Question: So, I have this code, which is from a plug-in that I want to create:
'''
<?php
declare(strict_types = 1);
use Ubnt\UcrmPluginSdk\Service\UcrmApi;
use Ubnt\UcrmPluginSdk\Service\UcrmSecurity;
use Ubnt\UcrmPluginSdk\Security\PermissionNames;
chdir(__DIR__);
require_once __DIR__ . '/vendor/autoload.php';
require_once __DIR__ . '/main.php';
$fullAddress = isset($_GET['fullAddress']) ? $_GET['fullAddress'] : '';
$firstName = isset($_GET['firstName']) ? $_GET['firstName'] : '';
$lastName = isset($_GET['lastName']) ? $_GET['lastName'] : '';
// GET collection of clients
$clients = UCRMAPIAccess::doRequest('clients') ?: [];
//echo sprintf('Found %d clients.', count($clients)) . PHP_EOL;
// GET the client data that access the 'Contract' page
foreach($clients as $client) {
$response = UCRMAPIAccess::doRequest(
sprintf('clients/%d', $client['id']),
'GET',
[
'fullAddress' => $fullAddress,
'firstName' => $firstName,
'lastName' => $lastName,
]
);
if($response !== null) {
echo sprintf('The following details are for client number: <b>%d</b>', $client['id']);
echo '<ul>';
echo sprintf('<li>%d</li>', $client['id']);
echo sprintf('<li>%s</li>', $client['fullAddress']);
echo sprintf('<li>%s</li>', $client['firstName'] . ' ' . $client['lastName']);
echo '</ul>';
} else {
echo sprintf('There was an error retrieving data from client: %d.', $client['id']) . PHP_EOL;
}
}
echo 'Done.' . PHP_EOL;
'''
For now, if I run this code and I click on the plug-in's page I get this:

What I am trying to is: I want to recieve only the client's information that access the page.
So, I am logged as a client (each client have access to that page named ) and when I click on page I want to get my client information, not of all clients.
I've tried to modify :
'$clients = UCRMAPIAccess::doRequest('clients') ?: [];' > 'UCRMAPIAccess::doRequest(sprintf('clients/%d', $client['id'])' and remove the foreach, but then I got an error that '$client' is not defined.
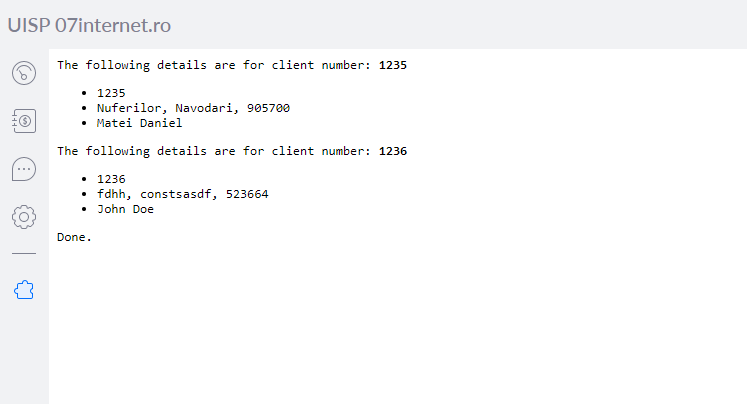
Answer: Since the '$clients' variable is an array that contains a list of all the clients that have accessed that page, as you're getting the collection here:
'''
$clients = UCRMAPIAccess::doRequest('clients') ?: [];
'''
And I believe you're trying to get the one client that just accessed the page, since you said:
> "when I click on Contract page I want to get my client information, not of all clients"
Then I believe you can filter the '$clients' array for a single client that matches an id, ONLY if you know the id of the client you're looking for.
For example:
'''
$clients = UCRMAPIAccess::doRequest('clients') ?: [];
$you = (object) array('firstName' => 'foo', 'lastName' => 'bar', 'id' => 1);
$meInClients = array_filter($clients, function($k) {
// filter by key
}, ARRAY_FILTER_USE_KEY)
$clients[meInClients]
'''
But in this case it seems your program doesn't know what user to look for, so a filter or search might not work here. What you want to do is get the last user who JUST visited that page, naturally that user would be the last in the array.
So:
'''
$clients = UCRMAPIAccess::doRequest('clients') ?: [];
$whoJustVisitedPage = $clients[count($clients) - 1]
'''
So this might work.
UPDATE:
When you access the page as John Doe and go to that page, ( the $clientsWhoVisitedPage array now becomes $clientsWhoVisitedPage + YOU (currently authenticated user a.k.a the last person who viewed the page) What you can do in this case is first to filter the $client array so it doesn't contain the currently authenticated user. Then get the last user in the new array.
Like so:
'''
$me = $security->getUser();
$clientsExceptMe = array_filter($clients, function($client, $x) {
return $client->id != $me->id;
}, ARRAY_FILTER_USE_BOTH));
$lastPageVisitor = $clientsExceptMe[count($clientsExceptMe) - 1]
'''
'lastPageVisitor' should now give you the last person that visited that page that isn't the currently authenticated user.